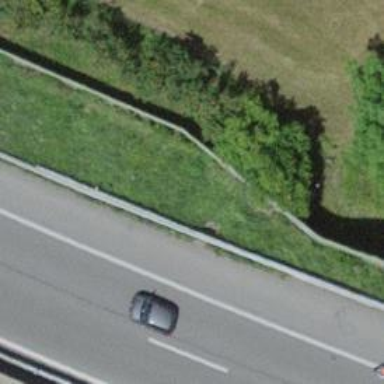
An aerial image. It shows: Noise barrier wall.